九年级 · 立体几何学
一个几何体的三视图如图所示(单位: mm), 你能画出这个几何体的图形吗? 并求出其表面积和体积.

主. 视泈

个视图

倠视图图
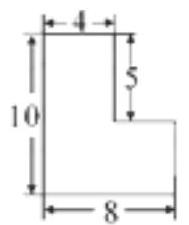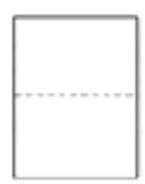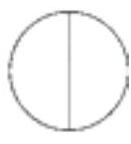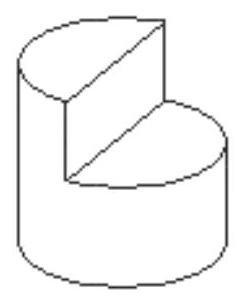
答案: （1）作图见解析；（2）表面积： $(92 \pi+40) \mathrm{mm}^{2}$; 体积: $120 \pi\left(\mathrm{mm}^{3}\right)$.

【解析】试题分析: 由三视图可知, 几何体是一个圆柱上部分去掉了一半, 根据圆柱的表面积体
积即可求出结果.

试题解析 : (1) 作图如下:

(2) 上下面积为 $16 \pi \times 2=32 \pi$, 左半面的侧面积是 $40 \pi$, 右半面侧面积 $20 \pi$, 还有中截面露出部分为 40 , 所以表面积为: $(92 \pi+40) \mathrm{mm}^{2}$,

(3) 体积: $160 \pi-40 \pi=120 \pi \mathrm{mm}^{3}$.